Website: home-depot
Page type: customer-info-address
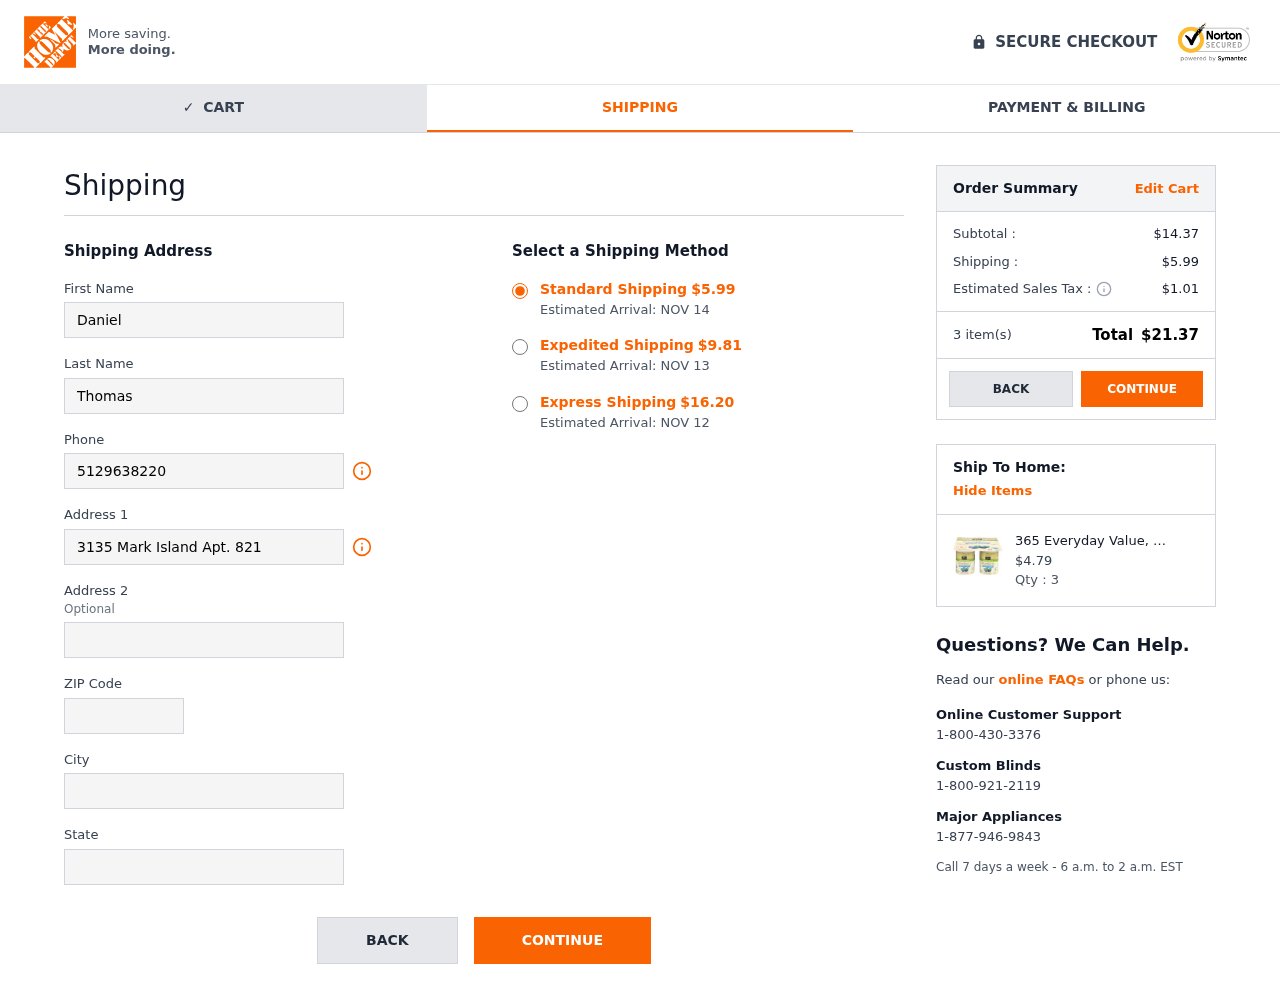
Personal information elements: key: PII_CITY
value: Port Timothy
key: PII_FIRSTNAME
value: Daniel
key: PII_LASTNAME
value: Thomas
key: PII_PHONE
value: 5129638220
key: PII_POSTCODE
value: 19473
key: PII_STATE
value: Louisiana
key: PII_STREET
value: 3135 Mark Island Apt. 821
Product elements: key: PRODUCT1_NAME
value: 365 Everyday Value, Organic Whole Milk Yogurt, Blueberry, 6 ct
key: PRODUCT1_PRICE
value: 4.79
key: PRODUCT1_QUANTITY
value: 3
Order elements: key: ORDER_SHIPPING_COST
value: $5.99
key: ORDER_DELIVERY_DATE
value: Estimated Arrival: NOV 14
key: ORDER_SHIPPING_COST_EXPEDITED
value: $9.81
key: ORDER_DELIVERY_DATE_EXPEDITED
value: Estimated Arrival: NOV 13
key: ORDER_SHIPPING_COST_EXPRESS
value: $16.20
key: ORDER_DELIVERY_DATE_EXPRESS
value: Estimated Arrival: NOV 12
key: ORDER_SUBTOTAL
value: $14.37
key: ORDER_TAX
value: $1.01
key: ORDER_NUM_ITEMS
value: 3 item(s)
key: ORDER_TOTAL
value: $21.37